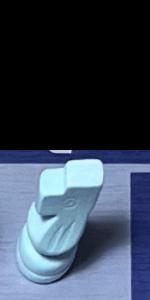
Label: Knight_White